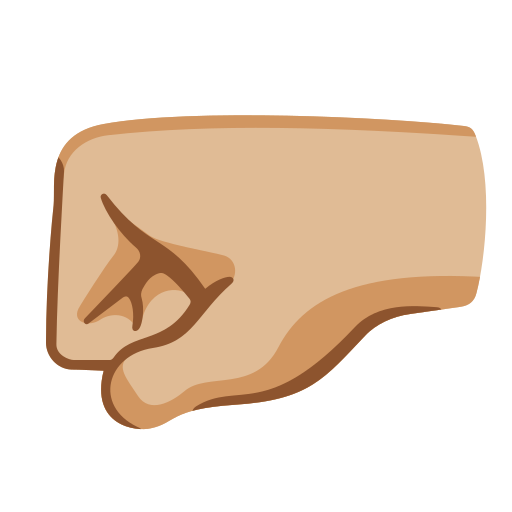
Emoji: 🤛🏼